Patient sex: F
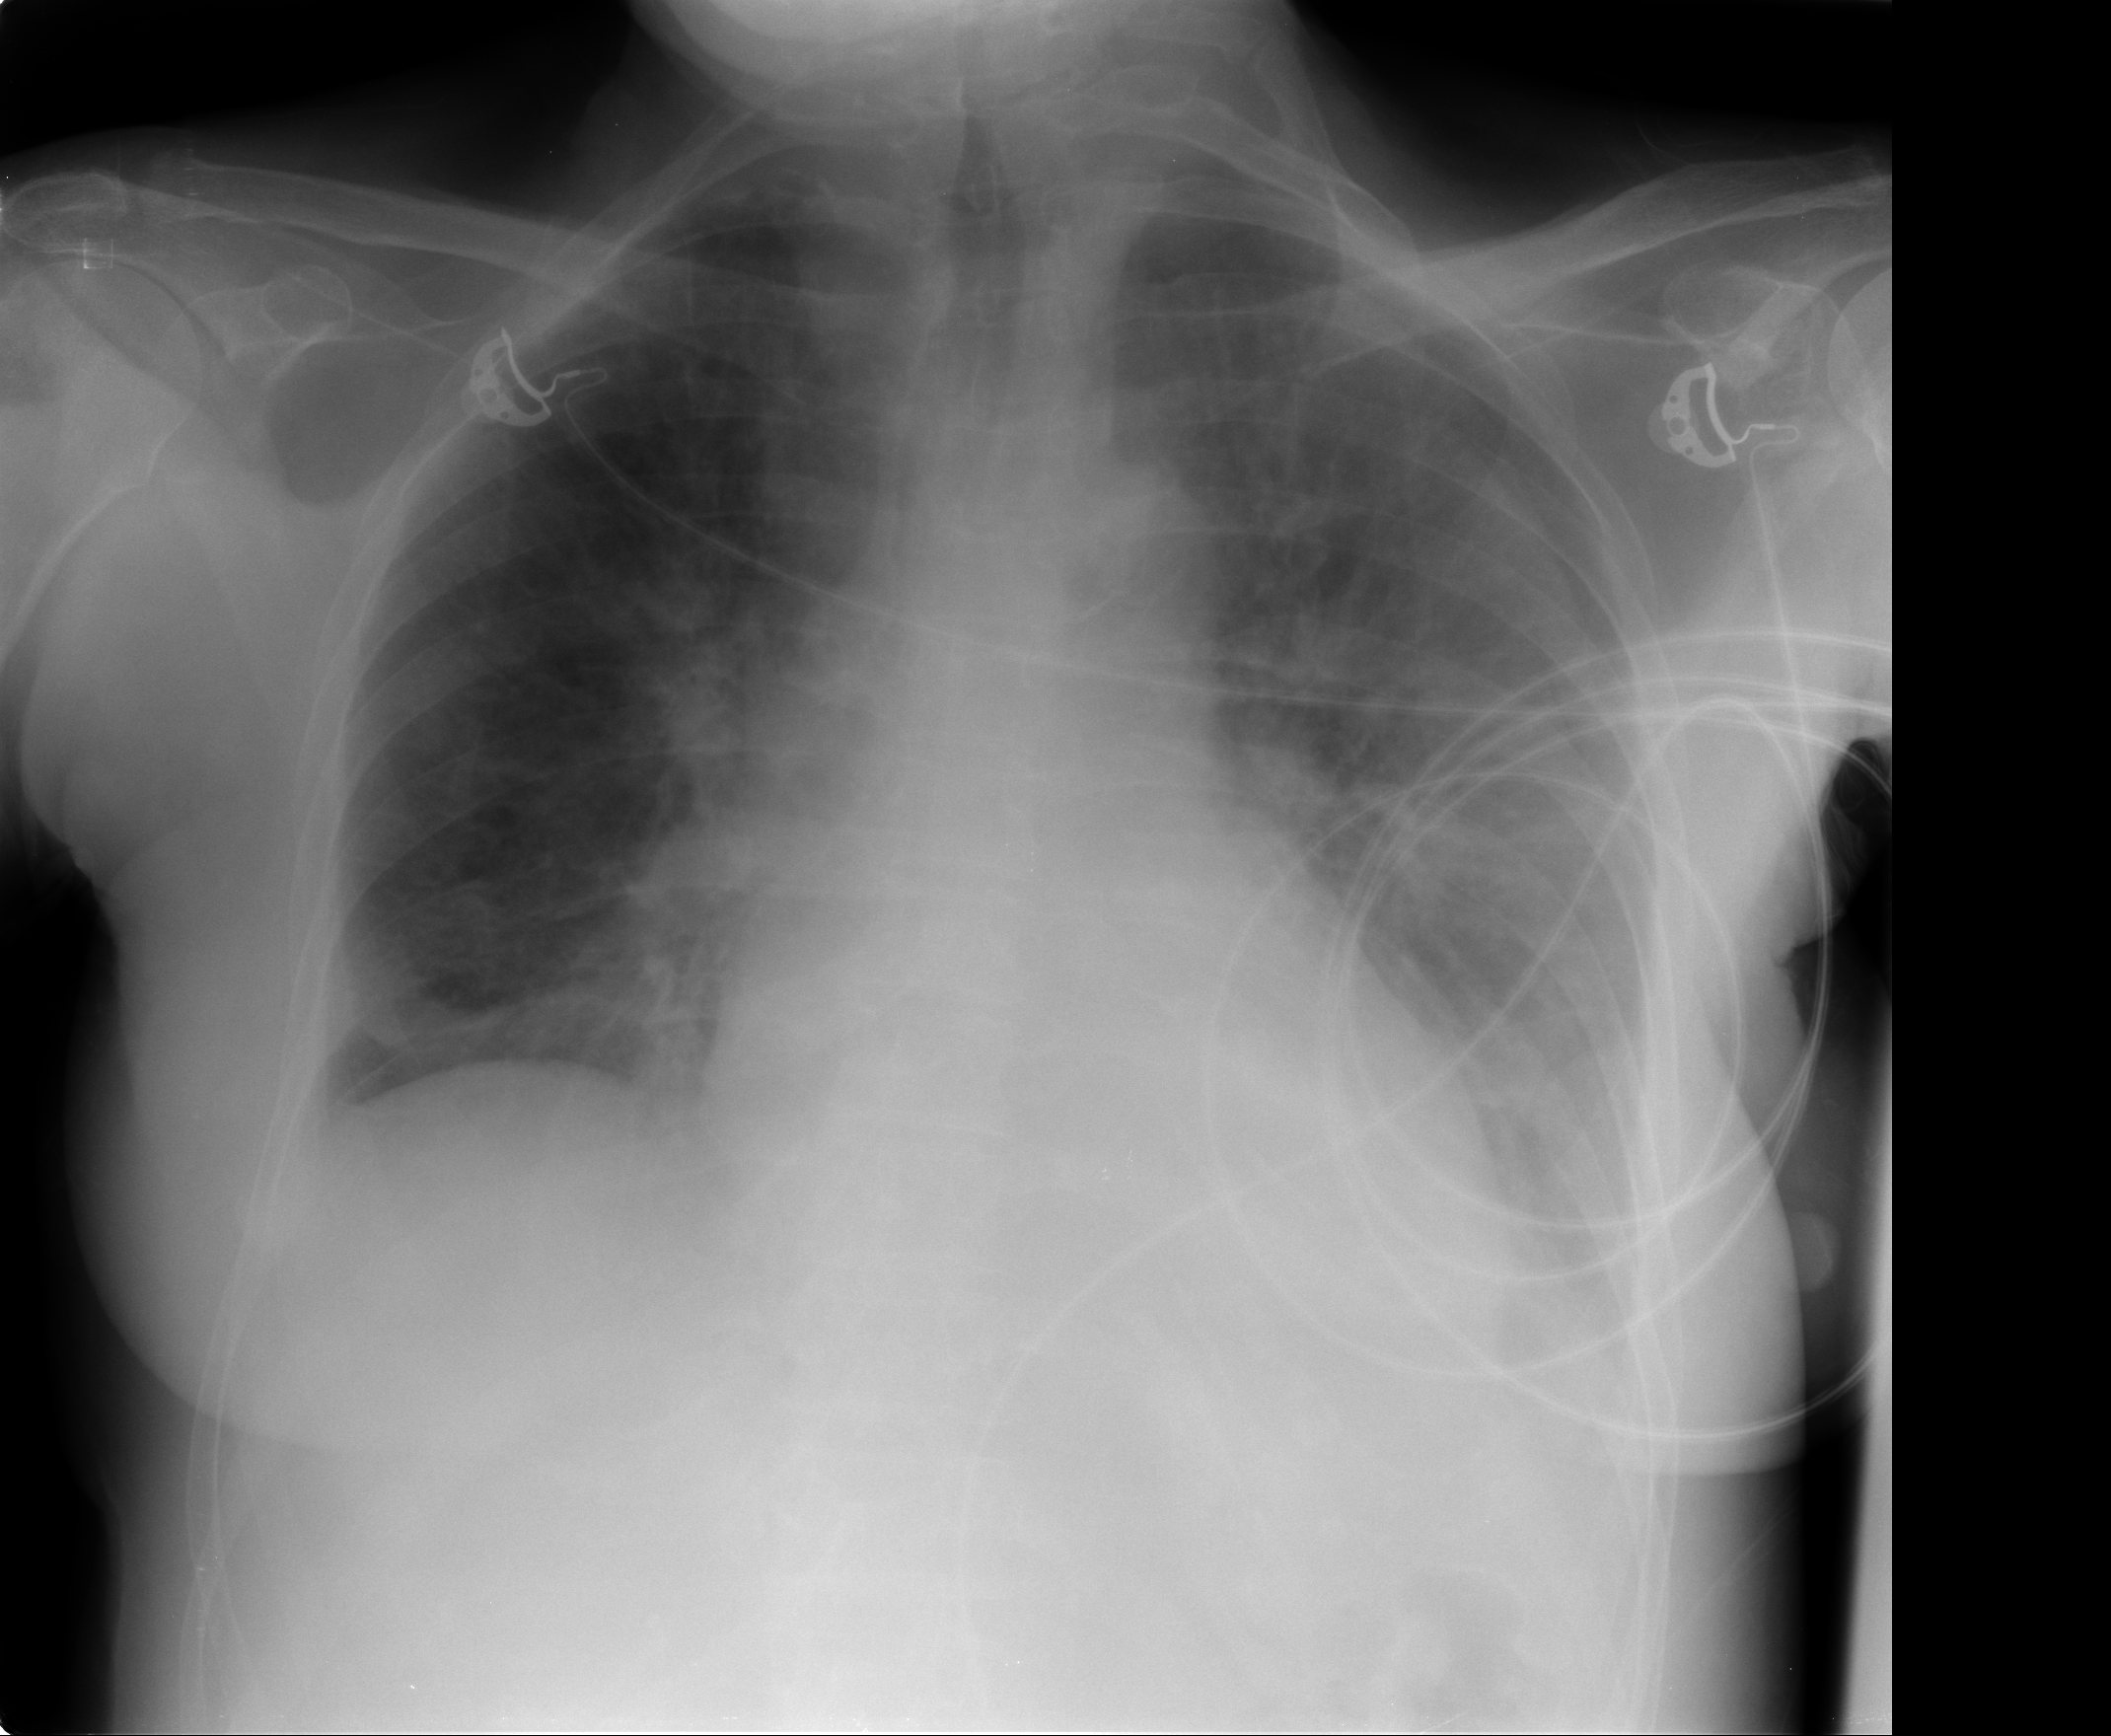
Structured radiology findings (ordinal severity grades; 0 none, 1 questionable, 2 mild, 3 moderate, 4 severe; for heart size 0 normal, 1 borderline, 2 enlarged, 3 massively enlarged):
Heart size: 0
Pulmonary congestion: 2
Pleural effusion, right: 1
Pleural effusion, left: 2
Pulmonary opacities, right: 0
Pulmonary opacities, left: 0
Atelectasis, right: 2
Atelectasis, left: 2